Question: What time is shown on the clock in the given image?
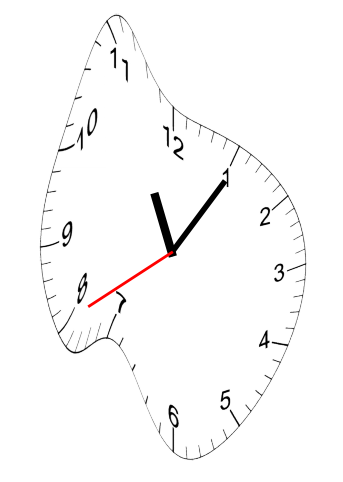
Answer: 11:05:40